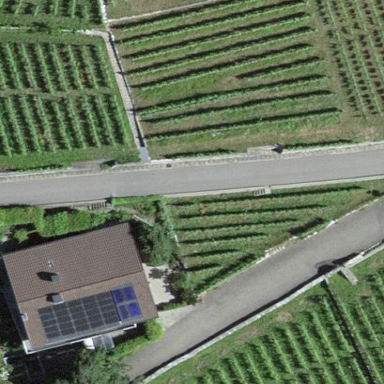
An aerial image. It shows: Beautiful vineyard in the countryside.